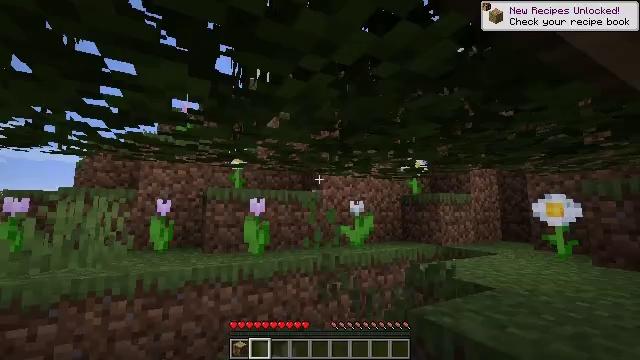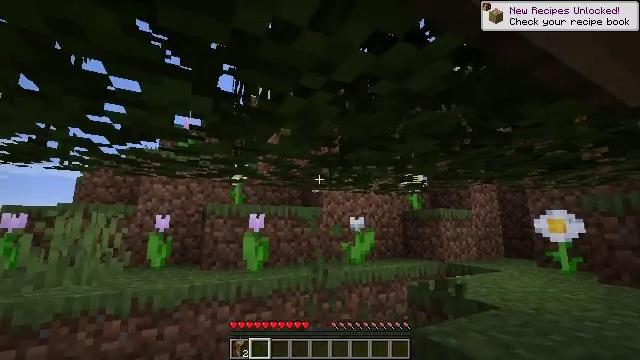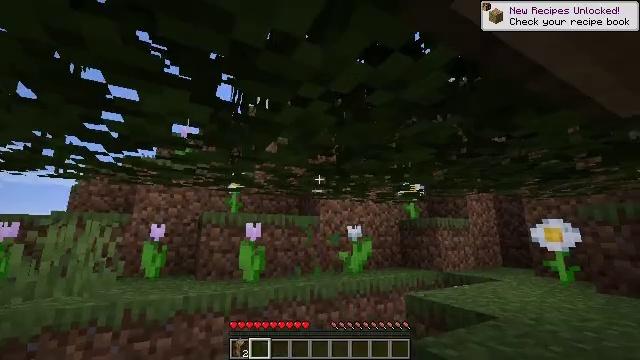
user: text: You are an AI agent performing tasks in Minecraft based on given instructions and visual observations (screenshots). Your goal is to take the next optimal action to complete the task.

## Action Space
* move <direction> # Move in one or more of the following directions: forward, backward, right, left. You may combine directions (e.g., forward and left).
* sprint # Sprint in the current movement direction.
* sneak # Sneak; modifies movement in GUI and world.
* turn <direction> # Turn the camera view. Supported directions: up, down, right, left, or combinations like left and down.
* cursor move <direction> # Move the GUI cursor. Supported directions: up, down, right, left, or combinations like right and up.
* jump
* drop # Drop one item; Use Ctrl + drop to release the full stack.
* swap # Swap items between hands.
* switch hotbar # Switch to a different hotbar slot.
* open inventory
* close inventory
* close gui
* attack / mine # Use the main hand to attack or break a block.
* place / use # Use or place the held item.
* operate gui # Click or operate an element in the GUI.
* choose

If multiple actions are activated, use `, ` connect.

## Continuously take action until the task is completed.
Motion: motion action
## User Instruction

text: Collect the pink tulip.
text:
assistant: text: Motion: turn up, drop
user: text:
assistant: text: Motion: turn up
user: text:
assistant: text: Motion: no_op